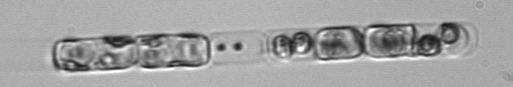
Label: Guinardia_delicatula_TAG_internal_parasite